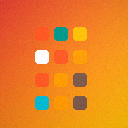
Screen state: on